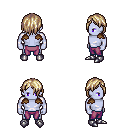
a pixel art fantasy rpg character, male body template, dark elf, purple skin, leather shoulder armor, magenta pants, white blonde bangs hairstyle, metal boots, four views (front, back, left, right), 2x2 character sprite sheet, small pixel art, hard edges, no anti-aliasing